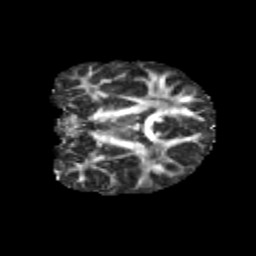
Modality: FA
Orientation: coronal
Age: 10
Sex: male
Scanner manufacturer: siemens
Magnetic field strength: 3 T
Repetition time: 3.8 s
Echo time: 0.07 s